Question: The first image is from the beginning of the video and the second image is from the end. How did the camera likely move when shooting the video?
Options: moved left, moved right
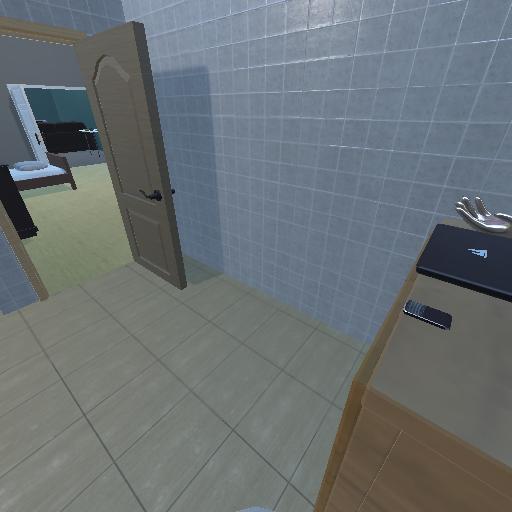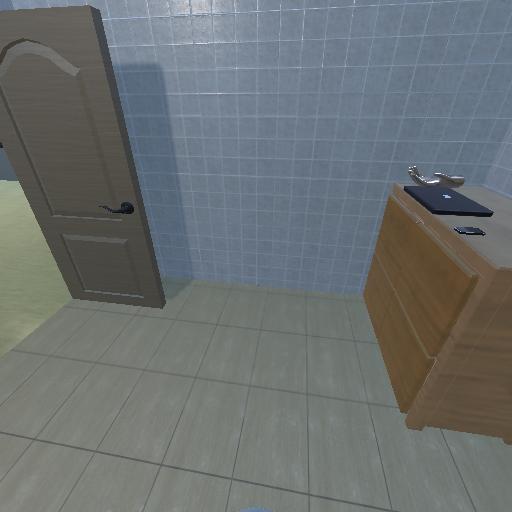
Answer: moved left